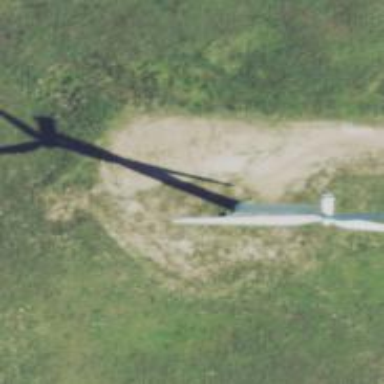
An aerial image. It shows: Wind generator using wind turbines of horizontal axis.